Question: I've got some kind of layers in my application. These layers are following a structure like: a company has settlements, settlements have sections, sections have machines, machines are producing items, to produce items the machine needs tools,...
At the very end of this hierarchy there are entries how many items could be produced with a specific part of a tool(called cuttingtool). Based on that, a statistic can be calculated. On each layer the statistic results of the next upper layer are getting added.
Take a look at this diagram:

On each layer, a statistic is displayed. For example: The user navigates to the second layer(Items). There are 10 items. The user can see a pie chart which displays the costs of each item. These costs are calculated by adding all costs of the items tools(the next upper layer). The costs of the tools are calculated by adding all costs of the "parts of the tools"...
I know that is a bit complicated so if there any questions, just ask me for a more detailed explaination.
Now my problem: To calculate the cost of an item(the same statistic is provided for machines, tools,... => for each layer on the diagram), I need to get all Lifetimes of the Item. So I am using a recursive call to skip all layers between the Item and the Lifetime.
That workes quite well BUT I am using far to many SelectMany-linq commands. As a result, the performance is extremely bad.
I've thought about a joins or procedures(stored in the database) to speed that up, but I am by far not experied which techniques like databases. So I want to ask you, what you would do?
Currently I am using something like that:
'''
public IEnumerable<IHierachyEntity> GetLifetimes(IEnumerable<IHierachyEntity> entities)
{
if(entities is IEnumerable<Lifetime>)
{
return entities;
}
else
{
return GetLifetimes(entities.SelectMany(x => x.Childs))
}
}
'''
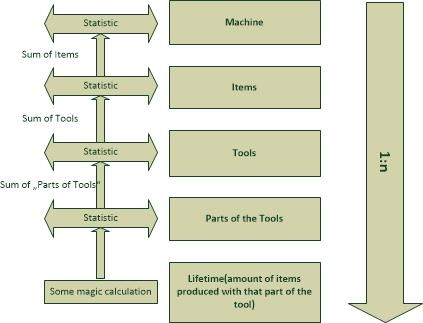
Answer: Since this probably is a pretty fixed hierarchy in the heart of your application I wouldn't mind writing a dedicated piece of code for it. Moreover, writing an efficient generic routine for hierarchical queries is impossible with LINQ to a database backend. The 'n+1' problem just can't be avoided.
So just do something like this:
'''
public IQueryable<Lifetime> GetLifetimes<T>(IQueryable<T> entities)
{
var machines = entities as IQueryable<Machine>;
if (machines != null)
return machines.SelectMany (m => m.Items)
.SelectMany (i => i.Tools)
.SelectMany (i => i.Parts)
.SelectMany (i => i.Lifetimes);
var items = entities as IQueryable<Item>;
if (items != null)
return items.SelectMany (i => i.Tools)
.SelectMany (i => i.Parts)
.SelectMany (i => i.Lifetimes);
var tools = entities as IQueryable<Tool>;
if (tools != null)
return tools.SelectMany (i => i.Parts)
.SelectMany (i => i.Lifetimes);
var parts = entities as IQueryable<Part>;
if (parts != null)
return parts.SelectMany (i => i.Lifetimes);
return Enumerable.Empty<Lifetime>().AsQueryable();
}
'''
Repetitive code, yes, but its is crystal clear what happens and it's probably among the most stable parts of the code. Repetitive code is a potential problem when continuous maintenance is to be expected.